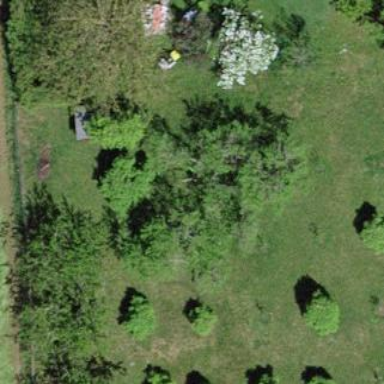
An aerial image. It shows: Orchard.